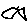
Label: fish